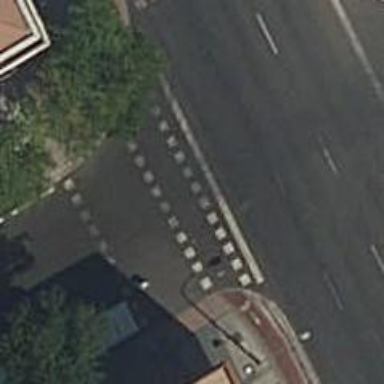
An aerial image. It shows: Zebra crossing with traffic signals. The crossing is marked by traffic lights.